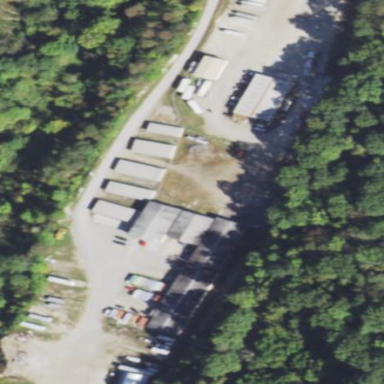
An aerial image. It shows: Storage rental shop offering storage services.